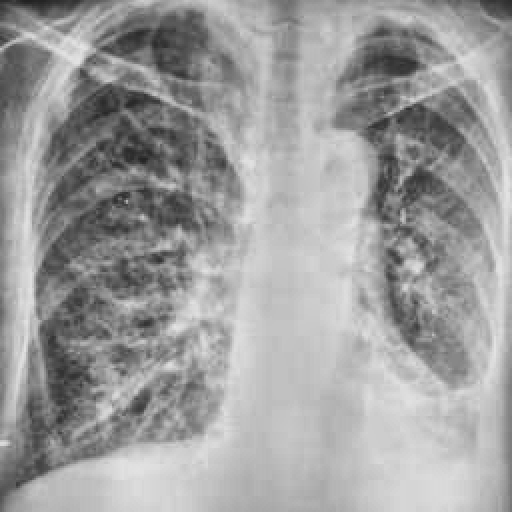
Finding: TUBERCULOSIS